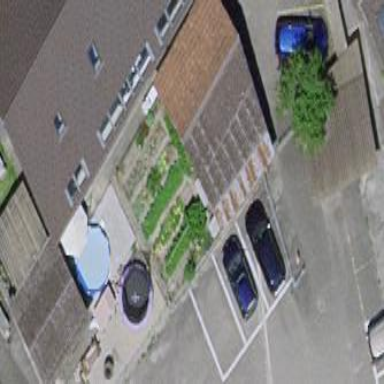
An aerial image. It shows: Garage.